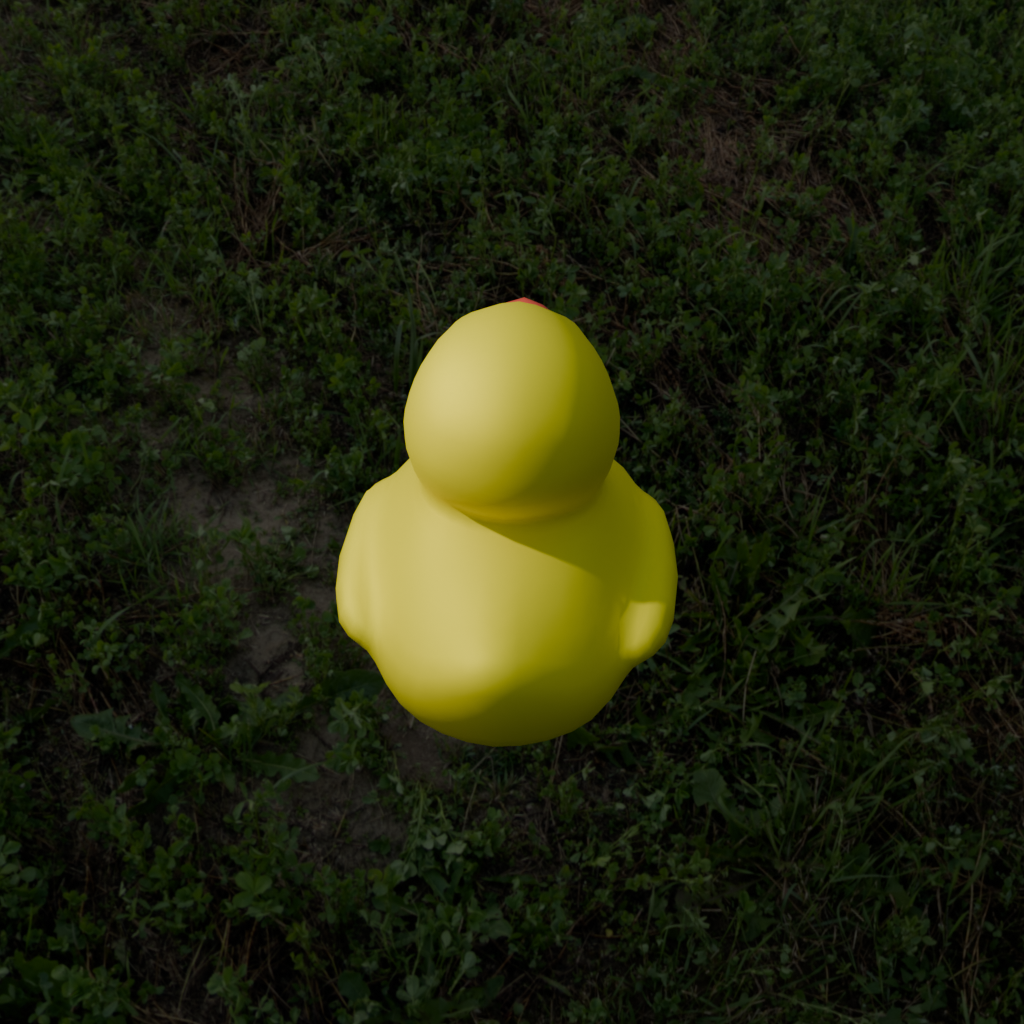
an image of a yellow rubber duck seen from <back_top> in a green field under a cloudy sky at sunset.